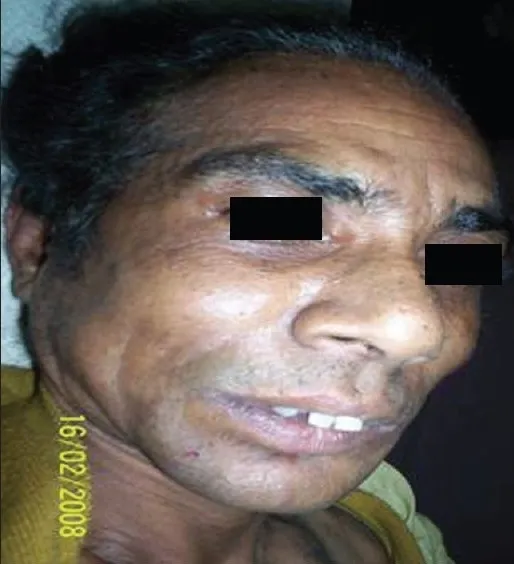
The patient with masculine facial features.
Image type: medical_photograph (oral_photograph)